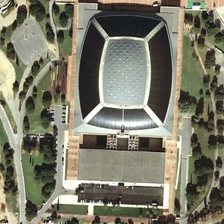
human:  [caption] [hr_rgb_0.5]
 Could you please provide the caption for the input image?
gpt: many green trees are around a center building shaped almost a rectangle .

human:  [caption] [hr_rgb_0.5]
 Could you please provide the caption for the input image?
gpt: many green trees are around a center building shaped almost a rectangle .

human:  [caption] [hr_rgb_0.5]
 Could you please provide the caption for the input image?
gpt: many green trees are around a center building shaped almost a rectangle .

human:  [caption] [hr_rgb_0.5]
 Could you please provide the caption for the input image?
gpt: many green trees are around a center building shaped almost a rectangle .

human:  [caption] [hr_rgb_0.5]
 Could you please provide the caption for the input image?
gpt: many green trees are around a center building shaped almost a rectangle .